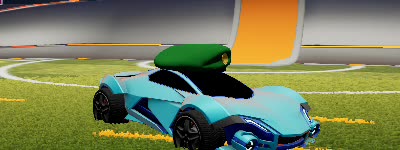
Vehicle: werewolf